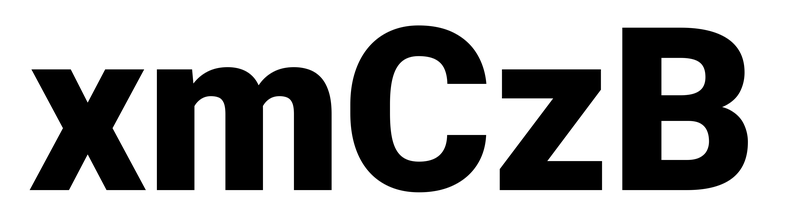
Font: Roboto_Black